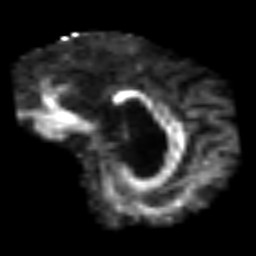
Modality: FA
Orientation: sagittal
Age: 40
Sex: male
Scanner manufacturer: siemens
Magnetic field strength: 3 T
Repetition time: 3.2 s
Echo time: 0.081 s